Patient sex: F
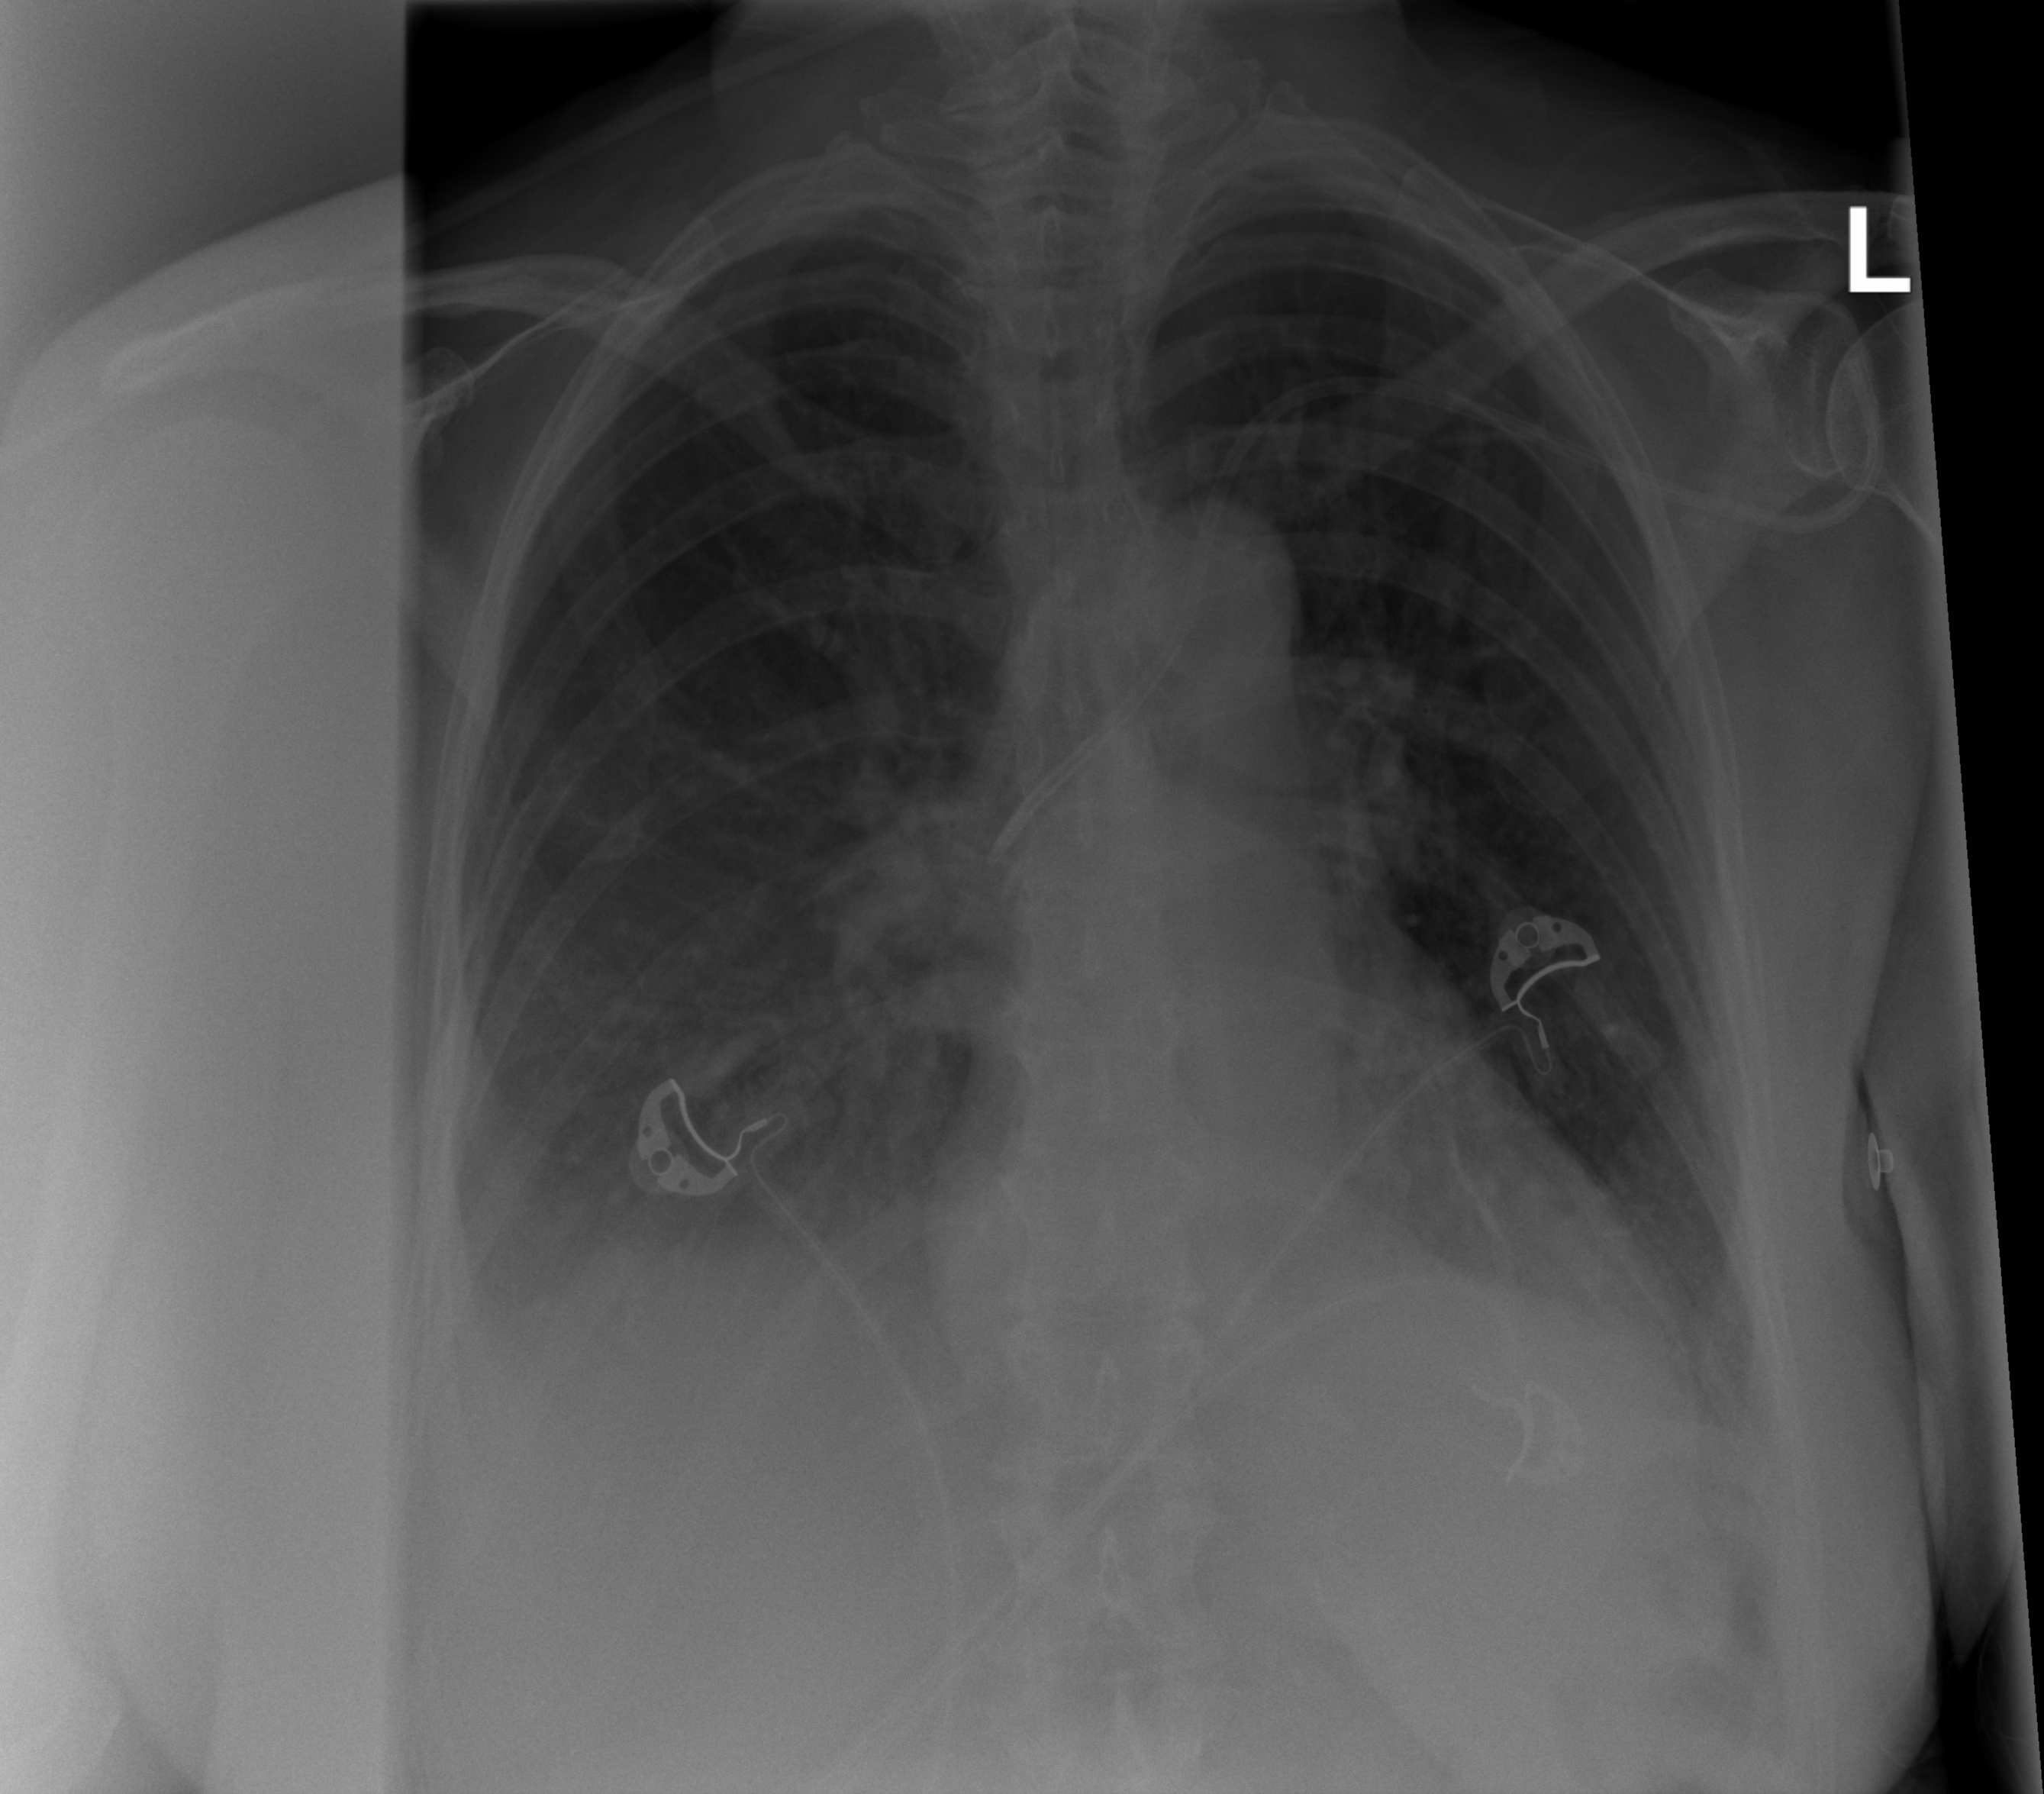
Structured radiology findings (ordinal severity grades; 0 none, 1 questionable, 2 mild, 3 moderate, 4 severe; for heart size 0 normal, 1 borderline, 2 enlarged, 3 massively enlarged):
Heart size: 0
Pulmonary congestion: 0
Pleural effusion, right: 2
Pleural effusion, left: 2
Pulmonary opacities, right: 0
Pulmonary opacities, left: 0
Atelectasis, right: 2
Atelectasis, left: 2